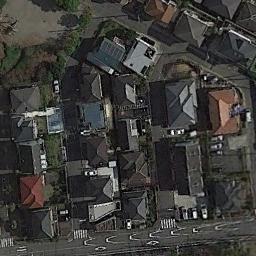
Label: residential